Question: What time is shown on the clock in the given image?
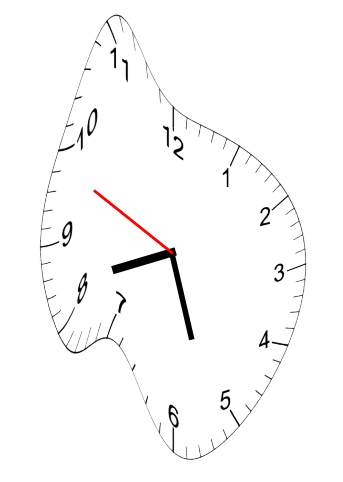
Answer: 08:26:49